Question: I create a lot of div's (~200) using jquery the following way:
'''
wrapper.append('<div class="clicker"></div>');
'''
The clicker class looks like this
'''
#wrapper .clicker{
width: 3px;
height: 3px;
display: inline-block;
vertical-align: top;
border: 1px solid rgba(0,0,0,0.3);
margin: 0;
padding: 0;
}
'''
The JS part is working, however the elements are not aligned as expected.
WHere does the spacing come from? How to remove it?
It looks like this: (The small boxes with black border)

fiddle with example: <URL>
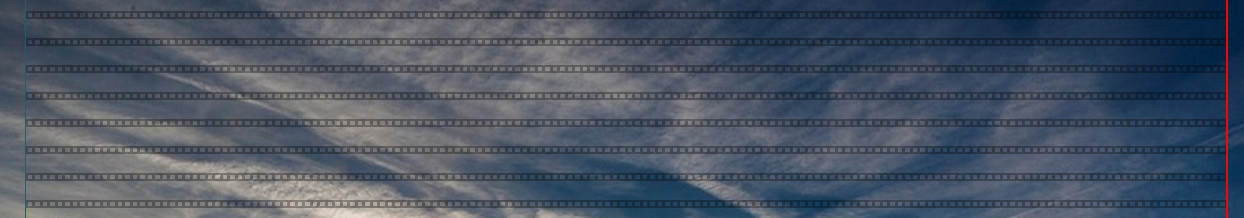
Answer: Add 'float: left;' to the '.clicker'
'''
.clicker{
width: 3px;
height: 3px;
display: inline-block;
vertical-align: top;
border: 1px solid rgba(0,0,0,0.3);
margin: 0;
padding: 0;
float: left;
}
'''
<URL>